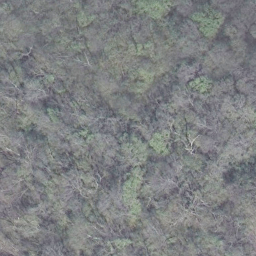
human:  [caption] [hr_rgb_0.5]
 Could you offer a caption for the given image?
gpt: A dense forest with thick plants .

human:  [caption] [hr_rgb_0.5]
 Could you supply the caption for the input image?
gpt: Lots of green and grey trees in the forest .

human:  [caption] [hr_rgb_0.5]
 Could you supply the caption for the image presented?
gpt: This is a dense forest with green and grey plants .

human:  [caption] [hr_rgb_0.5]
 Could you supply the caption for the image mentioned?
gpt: A dense forest with green and grey plants .

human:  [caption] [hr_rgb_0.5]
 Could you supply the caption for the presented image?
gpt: The forest is made up with green and grey plants .